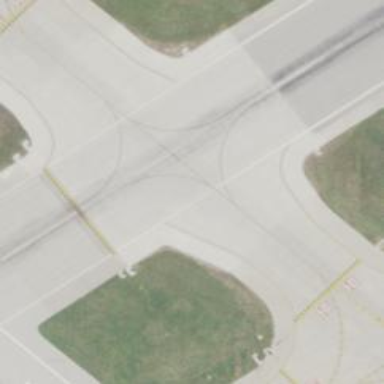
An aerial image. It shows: View of taxiway at the airport.